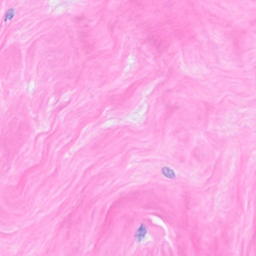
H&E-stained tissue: Breast